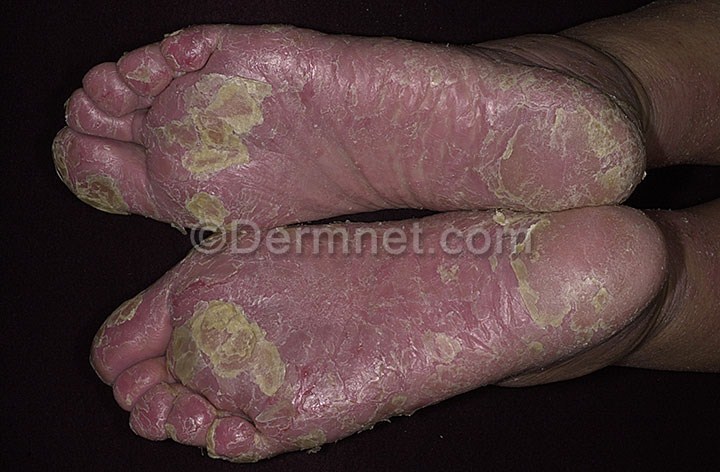
Disease: Eczema Photos